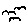
Label: bird